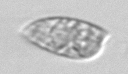
Label: Prorocentrum_dentatum